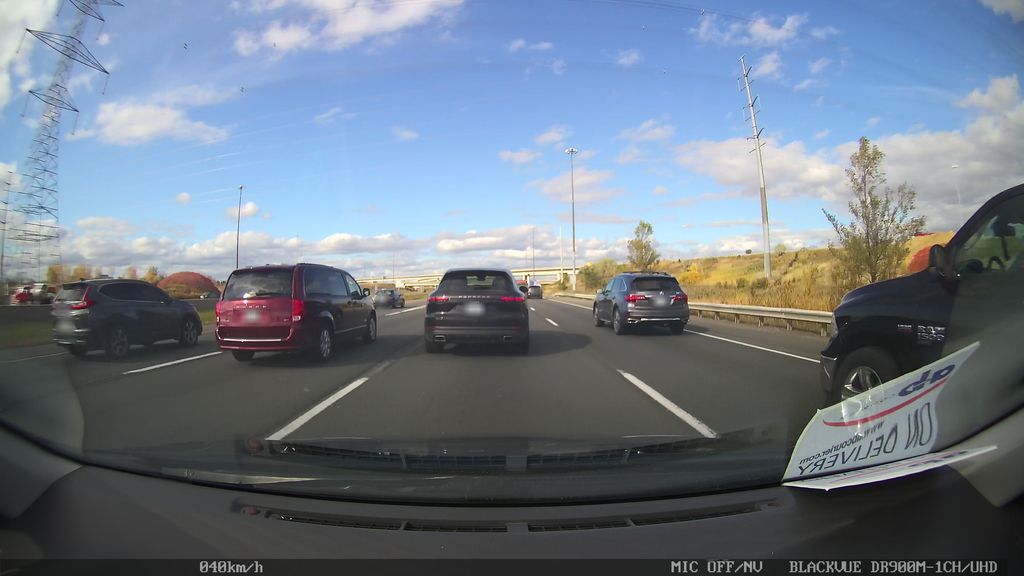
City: toronto